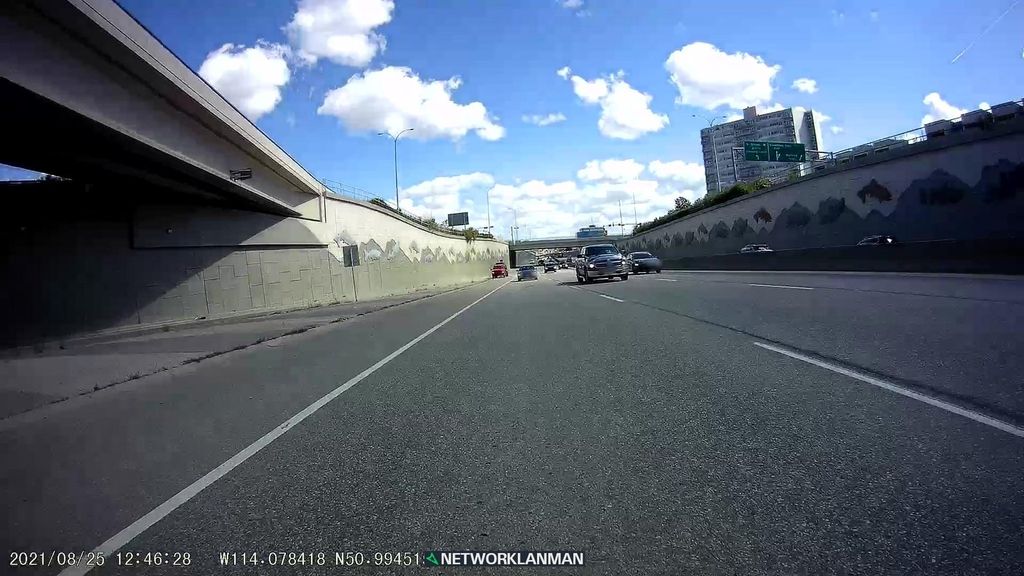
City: calgary